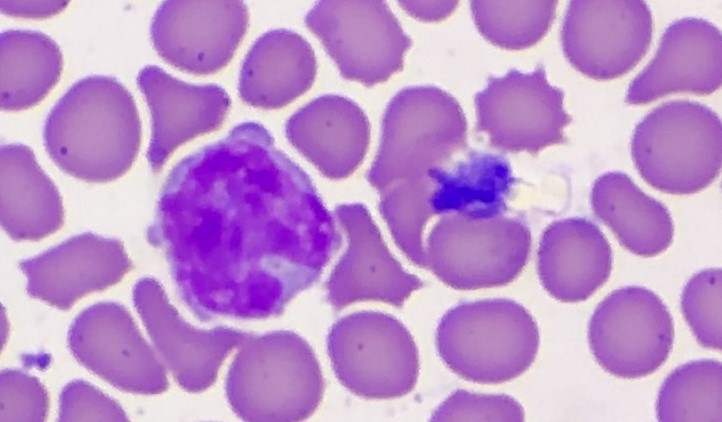
White blood cell type: Neutrophil